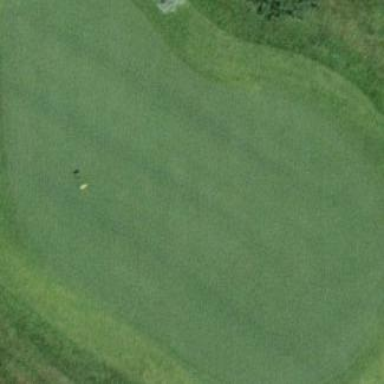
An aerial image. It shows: Grassy pitch designated for golf. It features vibrant green golf course.